Field crop: tomato
Growth stage: 1
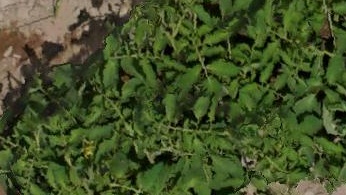
Species: tomato